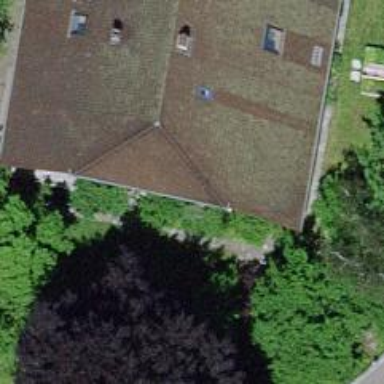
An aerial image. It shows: Community centre.